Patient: sex M, age 46
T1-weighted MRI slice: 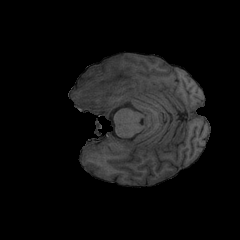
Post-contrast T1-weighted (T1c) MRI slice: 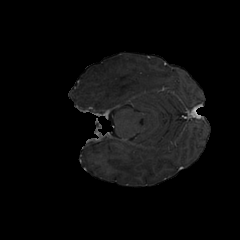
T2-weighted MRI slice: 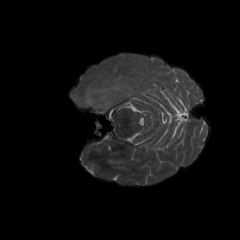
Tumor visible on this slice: yes
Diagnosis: Glioblastoma, IDH-wildtype
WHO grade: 4